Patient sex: M
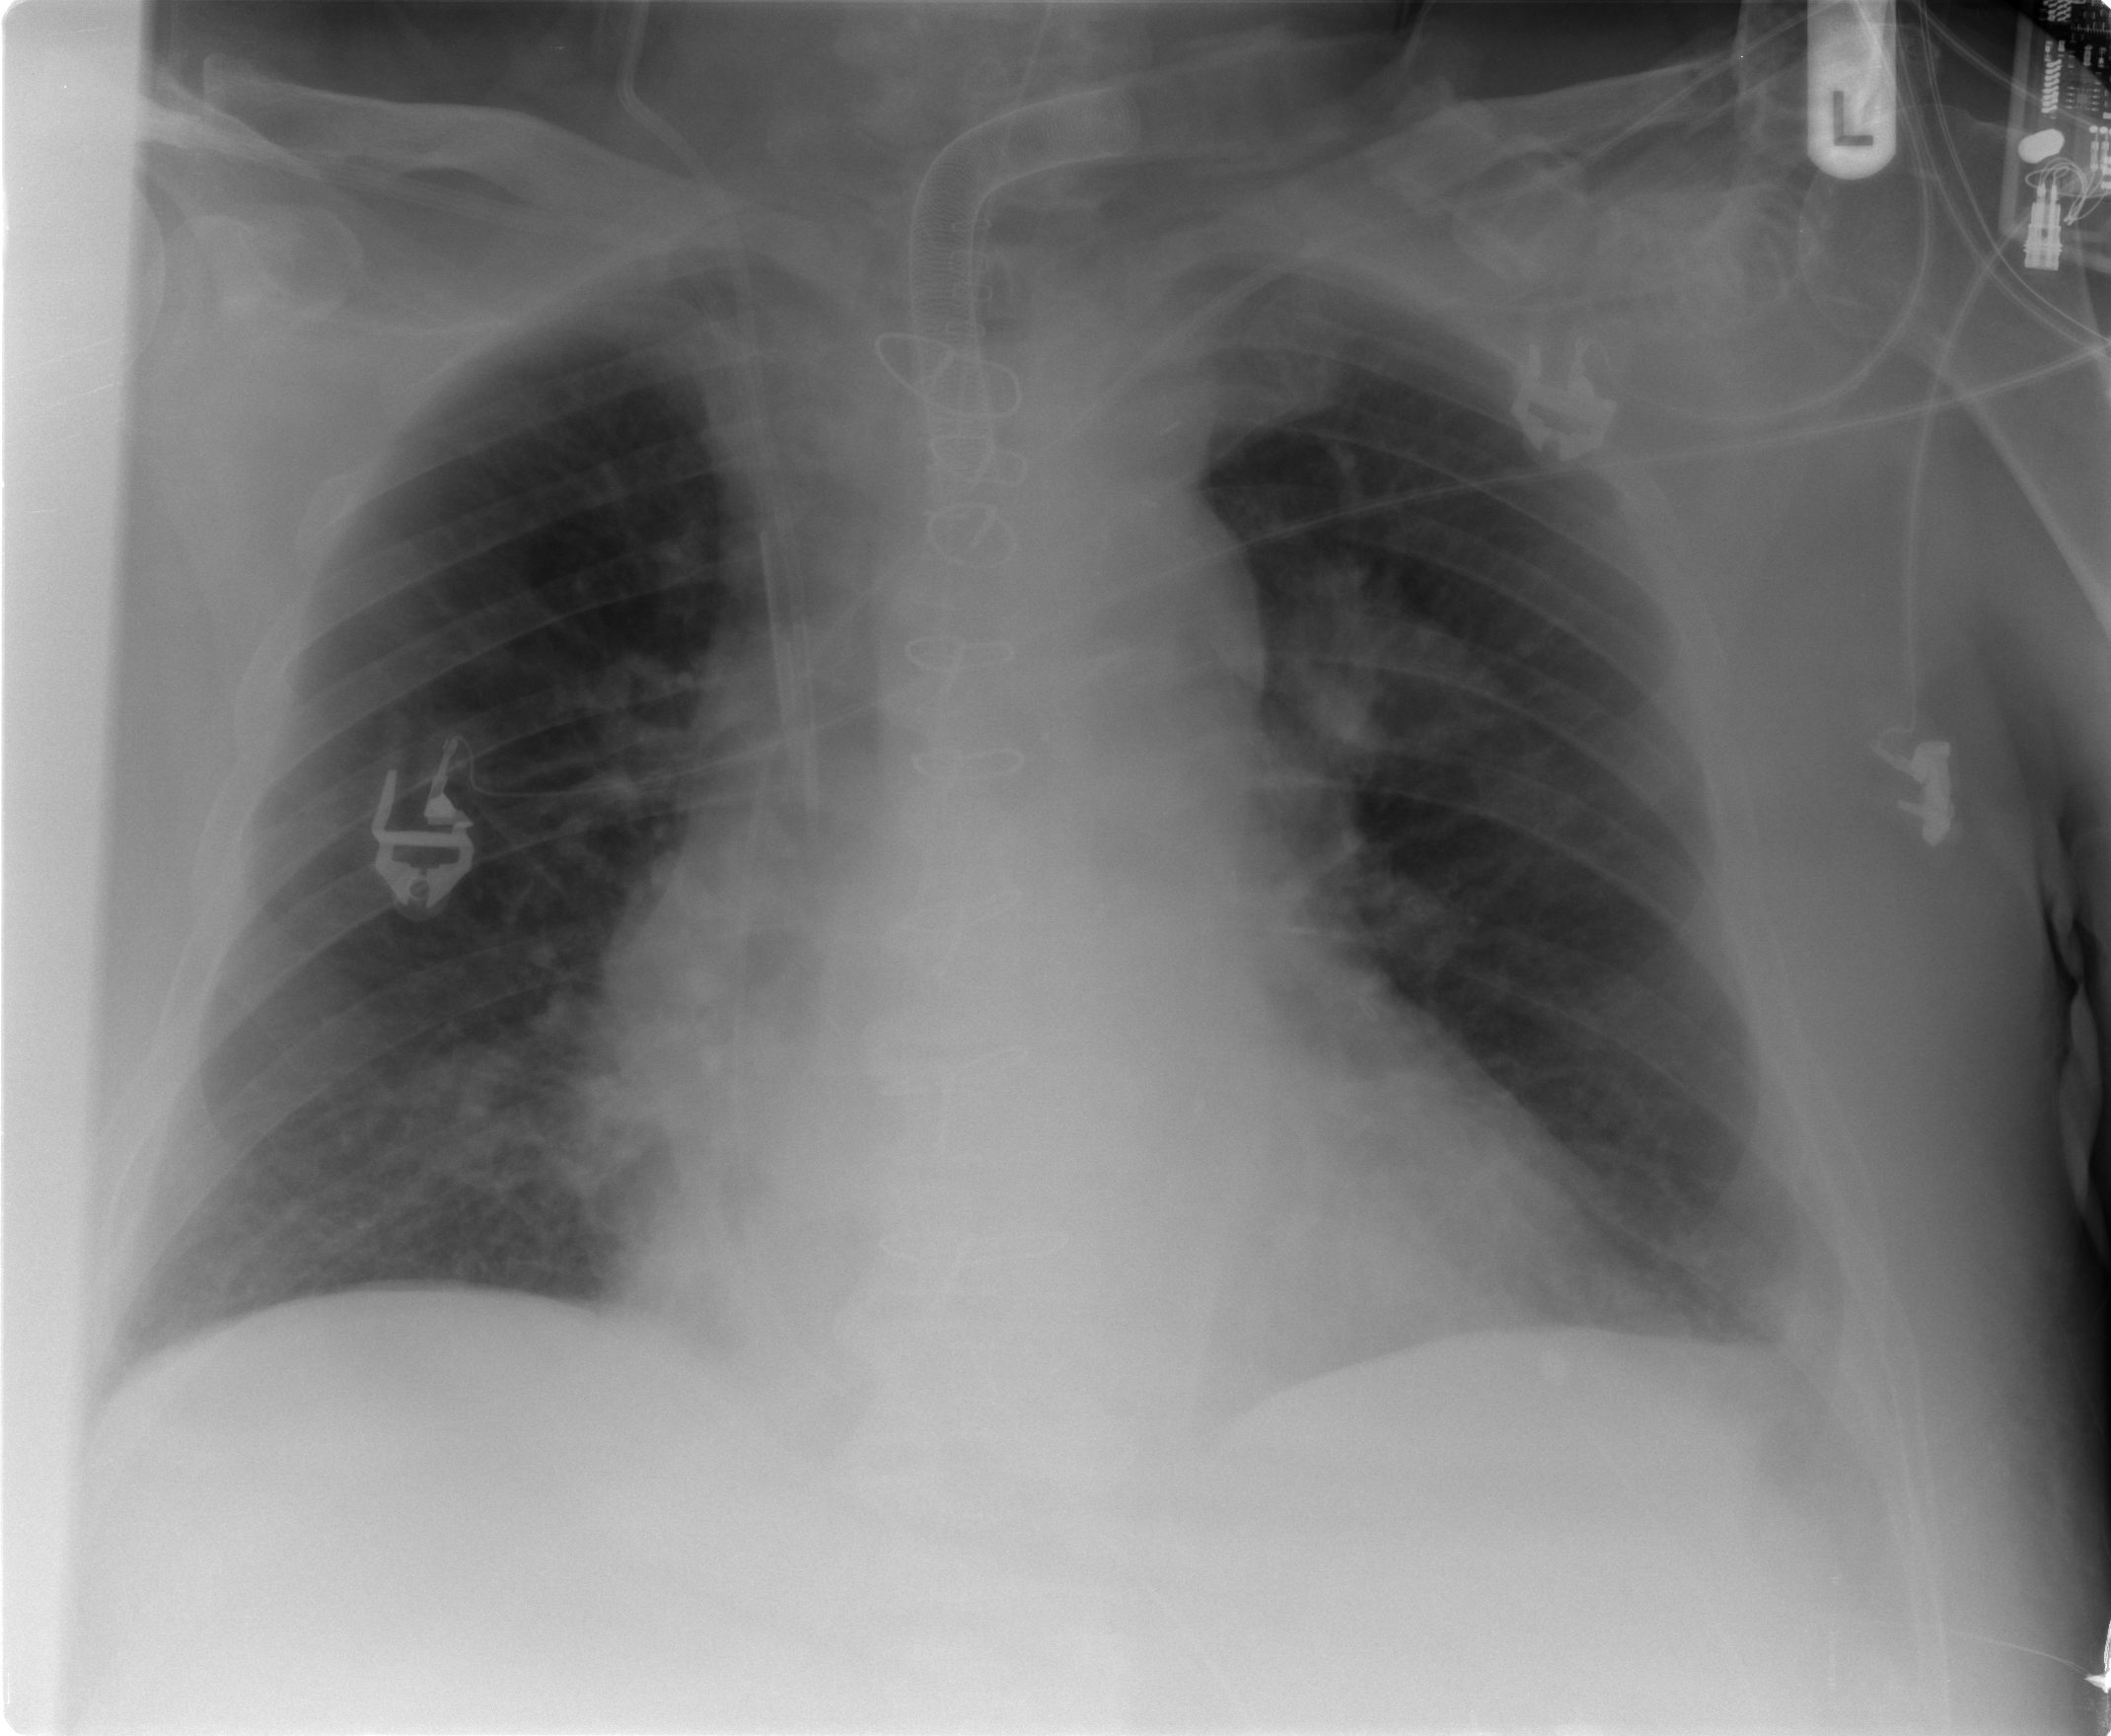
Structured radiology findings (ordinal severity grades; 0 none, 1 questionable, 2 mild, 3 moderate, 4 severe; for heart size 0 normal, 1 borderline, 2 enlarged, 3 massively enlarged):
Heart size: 2
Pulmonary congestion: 2
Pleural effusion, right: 2
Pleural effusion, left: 2
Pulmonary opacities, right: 1
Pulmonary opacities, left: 2
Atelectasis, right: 2
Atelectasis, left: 2